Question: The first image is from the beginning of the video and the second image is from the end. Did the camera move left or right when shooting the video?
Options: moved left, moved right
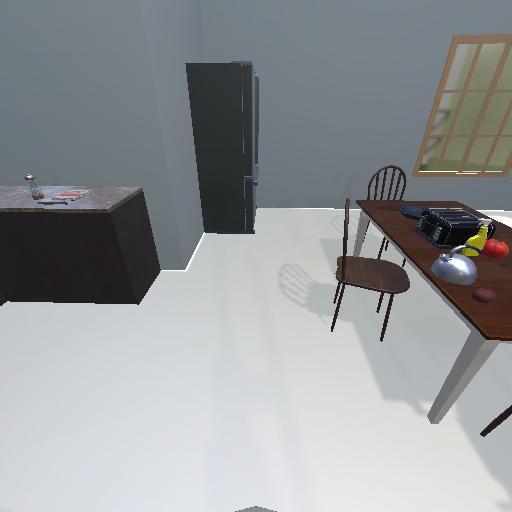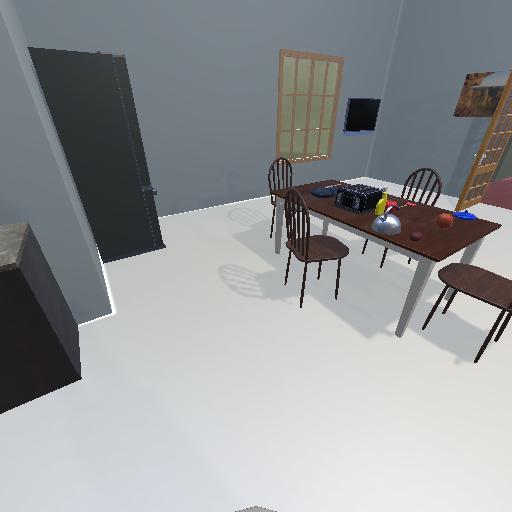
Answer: moved left